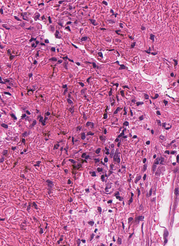
Tumor epithelial tissue: no
Tumor-associated stroma tissue: yes
Normal tissue: no